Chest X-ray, PA view. Patient: 55 years old, sex M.
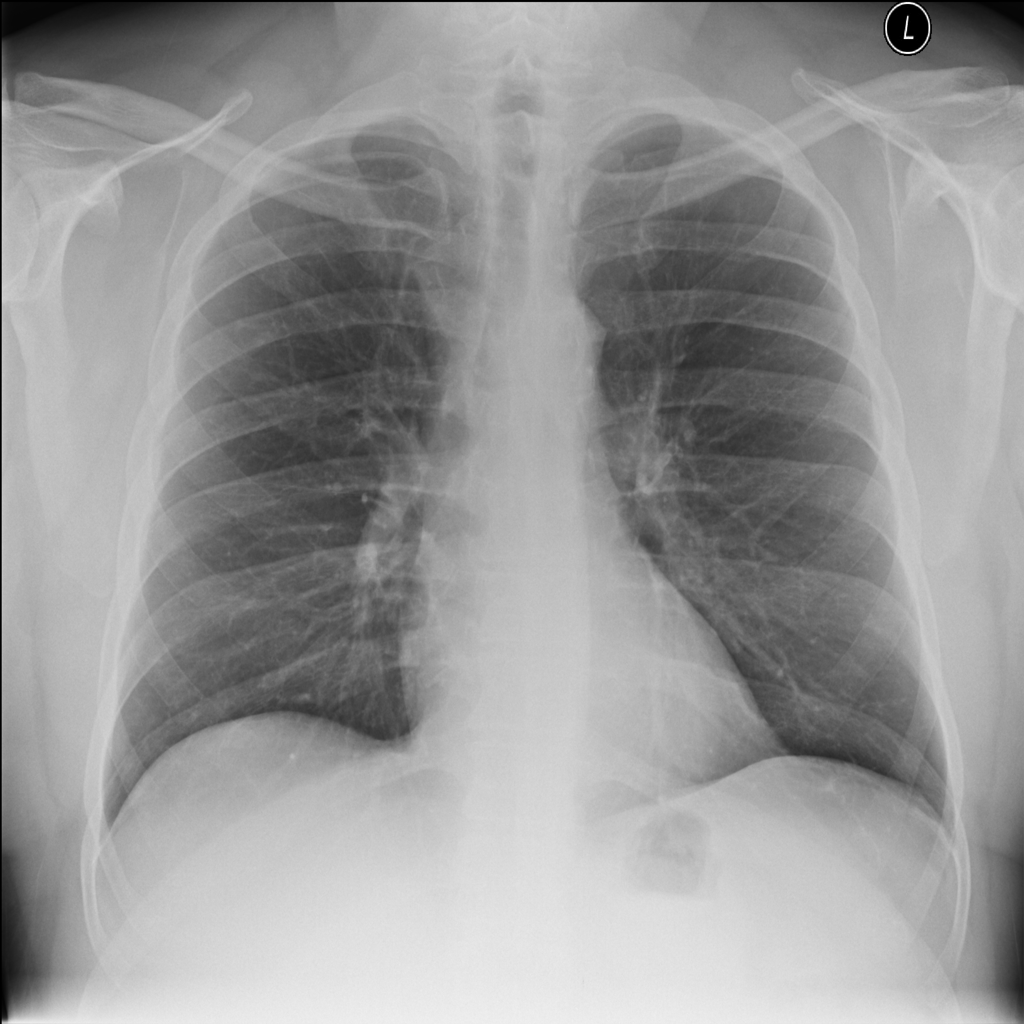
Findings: No Finding